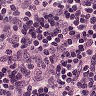
Metastatic tissue present: no